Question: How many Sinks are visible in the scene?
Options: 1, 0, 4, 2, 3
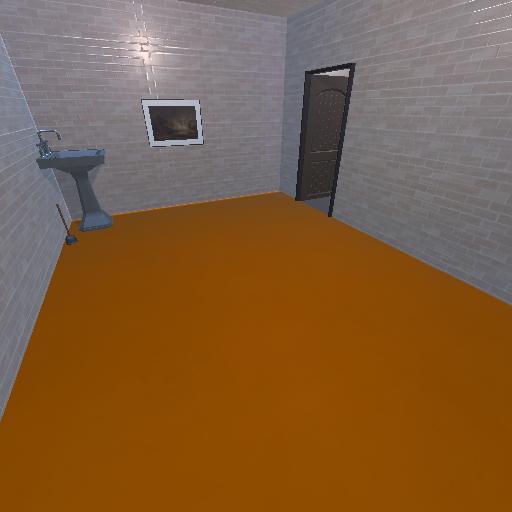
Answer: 1